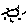
Label: sun